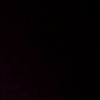
Label: space